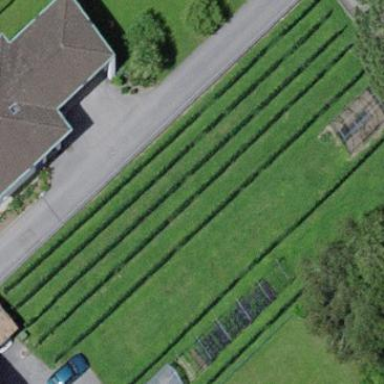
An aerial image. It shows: Vineyard growing grapes.